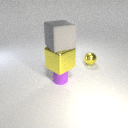
large gray rubber cube above small purple rubber cylinder